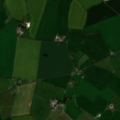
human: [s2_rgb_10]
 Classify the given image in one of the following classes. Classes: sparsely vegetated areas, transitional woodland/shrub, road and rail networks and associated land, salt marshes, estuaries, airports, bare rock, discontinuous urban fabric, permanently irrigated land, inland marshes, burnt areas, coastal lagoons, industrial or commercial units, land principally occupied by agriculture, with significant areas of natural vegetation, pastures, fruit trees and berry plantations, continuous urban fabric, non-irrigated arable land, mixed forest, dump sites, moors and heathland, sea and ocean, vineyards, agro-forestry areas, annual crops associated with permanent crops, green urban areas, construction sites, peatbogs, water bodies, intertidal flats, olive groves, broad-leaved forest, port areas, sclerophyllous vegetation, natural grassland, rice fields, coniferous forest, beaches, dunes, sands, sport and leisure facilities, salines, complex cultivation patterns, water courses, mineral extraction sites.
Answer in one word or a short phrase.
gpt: non-irrigated arable land, pastures, complex cultivation patterns